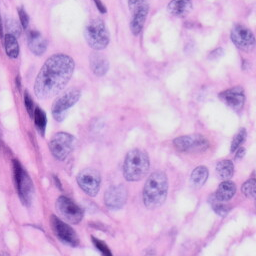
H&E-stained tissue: Skin